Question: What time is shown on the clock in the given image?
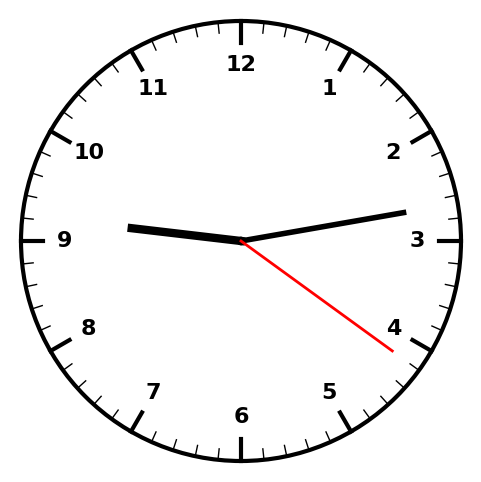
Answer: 09:13:21